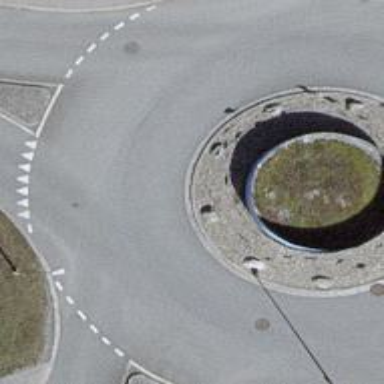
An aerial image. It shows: Tertiary road with asphalt surface leading to roundabout junction.